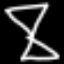
Label: hourglass